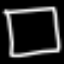
Label: square